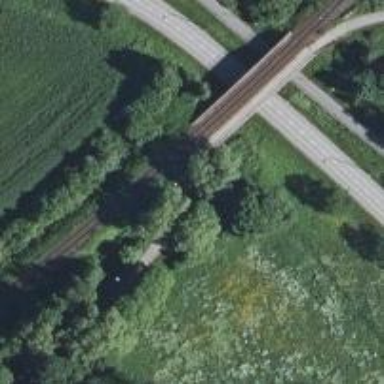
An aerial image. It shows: Continuous rail bridge crossing over railway track.